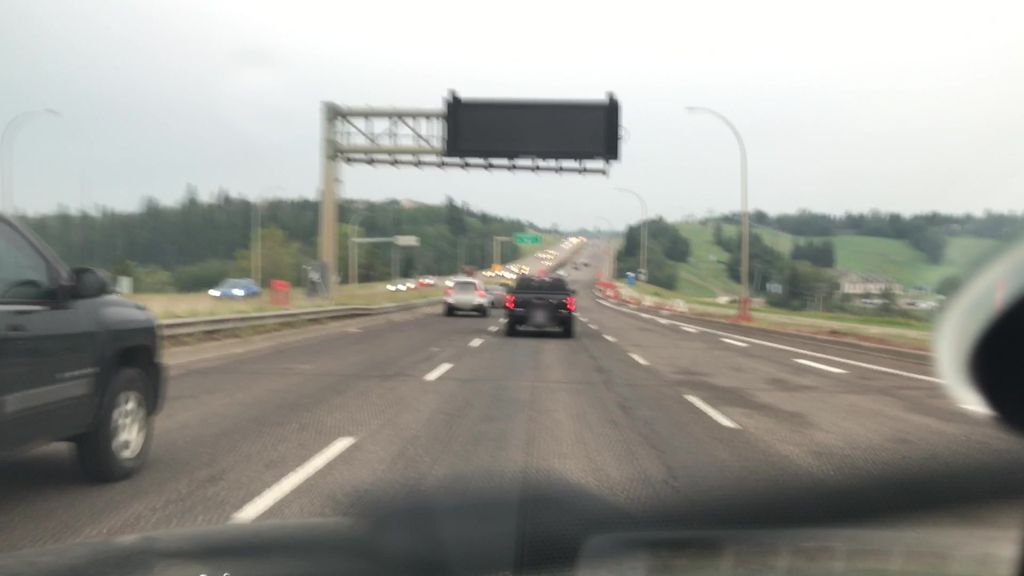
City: edmonton